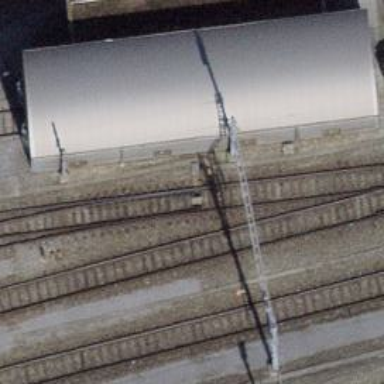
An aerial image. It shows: View of railway yard.